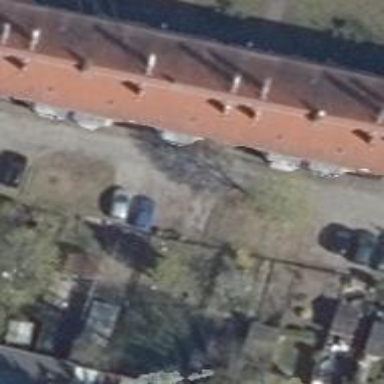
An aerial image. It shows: Hipped roof apartment building.